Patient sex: F
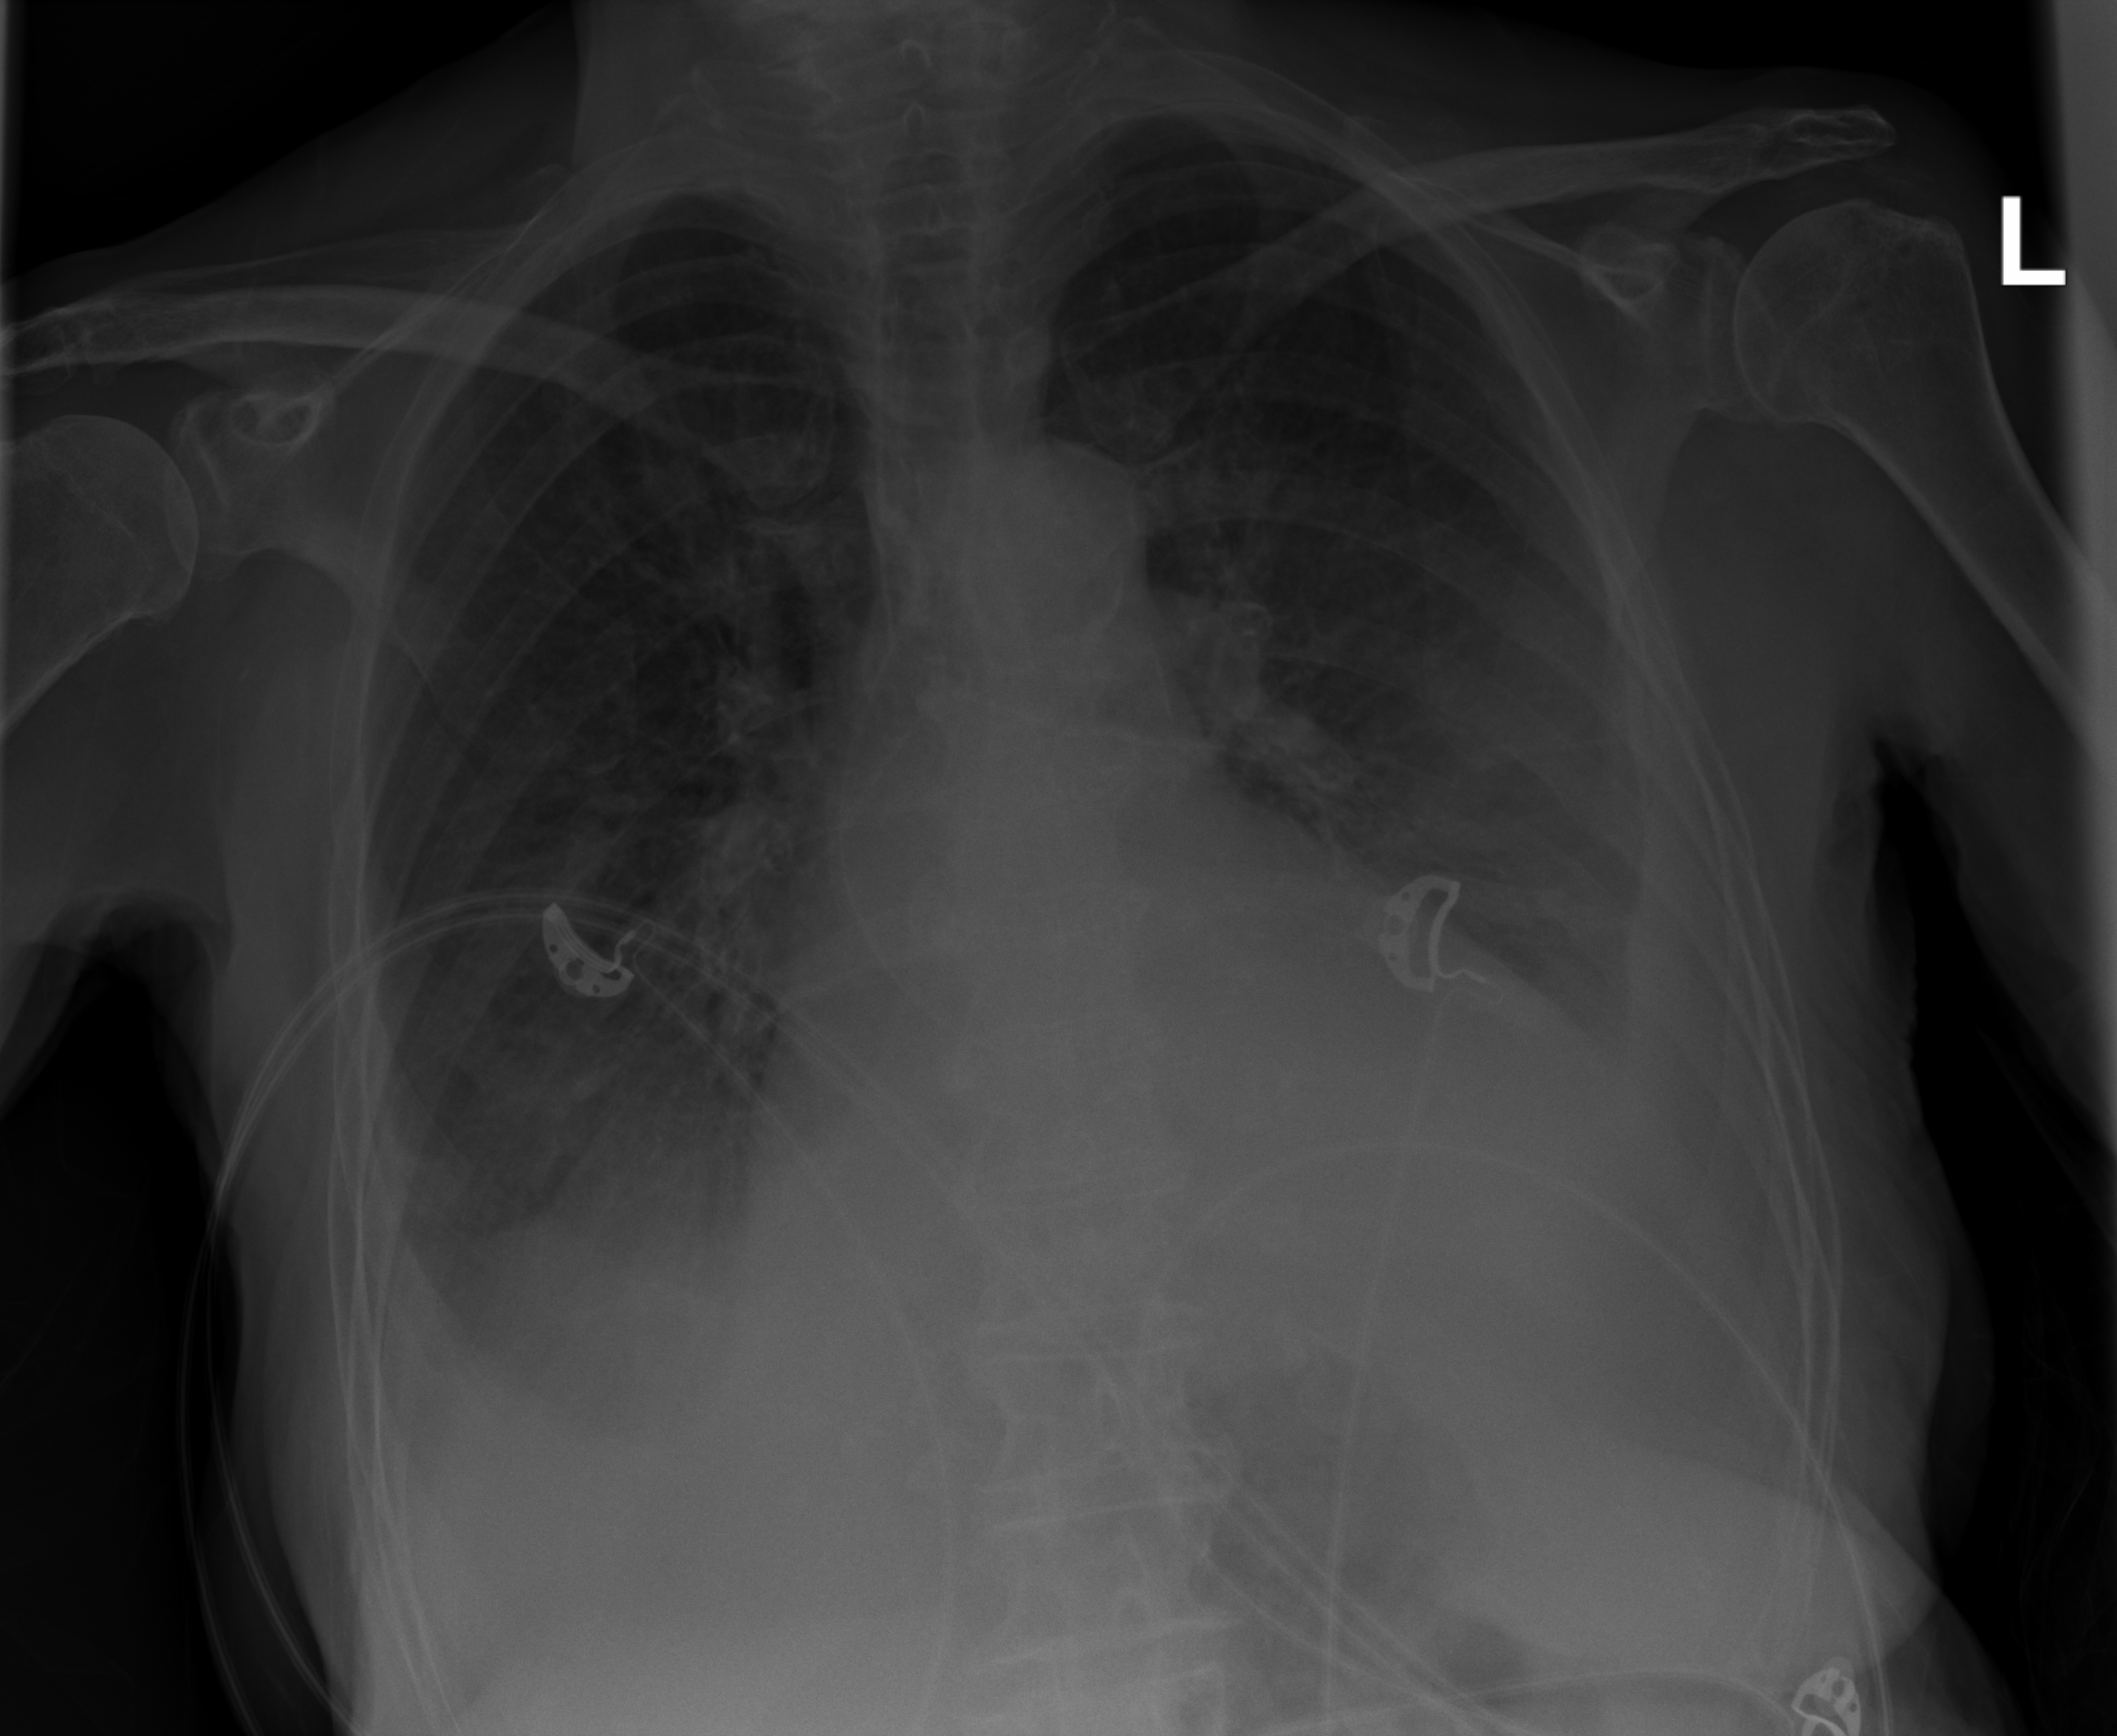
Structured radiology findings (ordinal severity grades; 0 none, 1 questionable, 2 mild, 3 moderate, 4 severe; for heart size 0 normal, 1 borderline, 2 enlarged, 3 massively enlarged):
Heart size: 2
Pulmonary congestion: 2
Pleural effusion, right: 2
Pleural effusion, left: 3
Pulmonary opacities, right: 0
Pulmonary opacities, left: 0
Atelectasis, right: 2
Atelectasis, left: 3